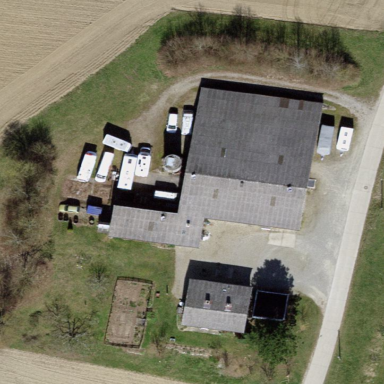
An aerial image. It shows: Farmyard area.